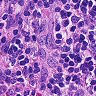
Metastatic tissue present: no